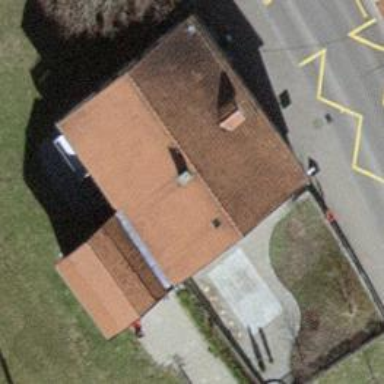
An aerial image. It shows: Restaurant.